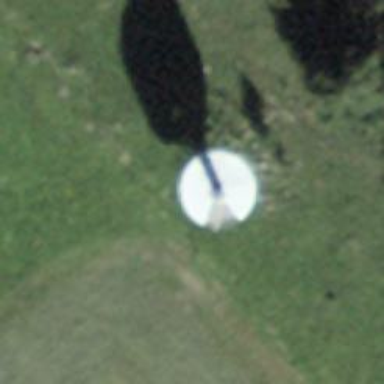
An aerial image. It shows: Communication tower.